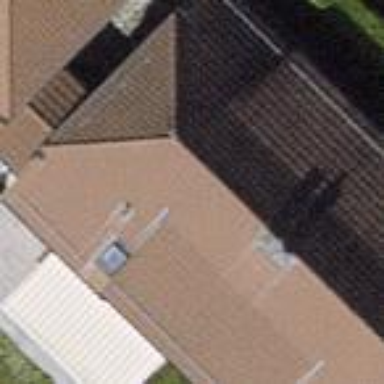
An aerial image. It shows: Half-hipped roof semidetached house.